Field crop: tomato
Growth stage: 2
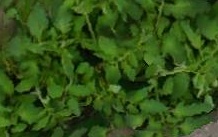
Species: tomato